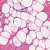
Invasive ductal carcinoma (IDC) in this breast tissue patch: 0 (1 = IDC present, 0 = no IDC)